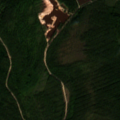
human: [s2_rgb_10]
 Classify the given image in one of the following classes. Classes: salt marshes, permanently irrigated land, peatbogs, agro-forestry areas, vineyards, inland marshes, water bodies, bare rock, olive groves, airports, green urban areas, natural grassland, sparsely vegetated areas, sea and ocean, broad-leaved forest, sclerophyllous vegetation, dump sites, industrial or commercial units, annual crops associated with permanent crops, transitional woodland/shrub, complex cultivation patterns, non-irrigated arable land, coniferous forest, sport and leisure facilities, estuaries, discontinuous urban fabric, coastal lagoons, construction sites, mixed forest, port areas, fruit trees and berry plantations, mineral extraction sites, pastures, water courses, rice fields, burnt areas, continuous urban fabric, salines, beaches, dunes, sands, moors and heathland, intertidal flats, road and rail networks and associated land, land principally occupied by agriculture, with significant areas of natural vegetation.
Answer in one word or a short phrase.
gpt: coniferous forest, mixed forest